Brain MRI, t1w sequence, axial 2D slice.
Patient: age 37, sex F, weight 95 kg, height 1.95 m
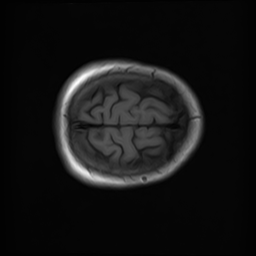